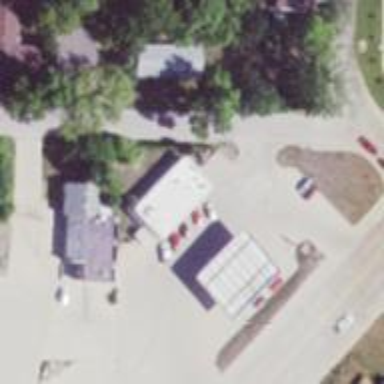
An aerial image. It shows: Convenience shop.